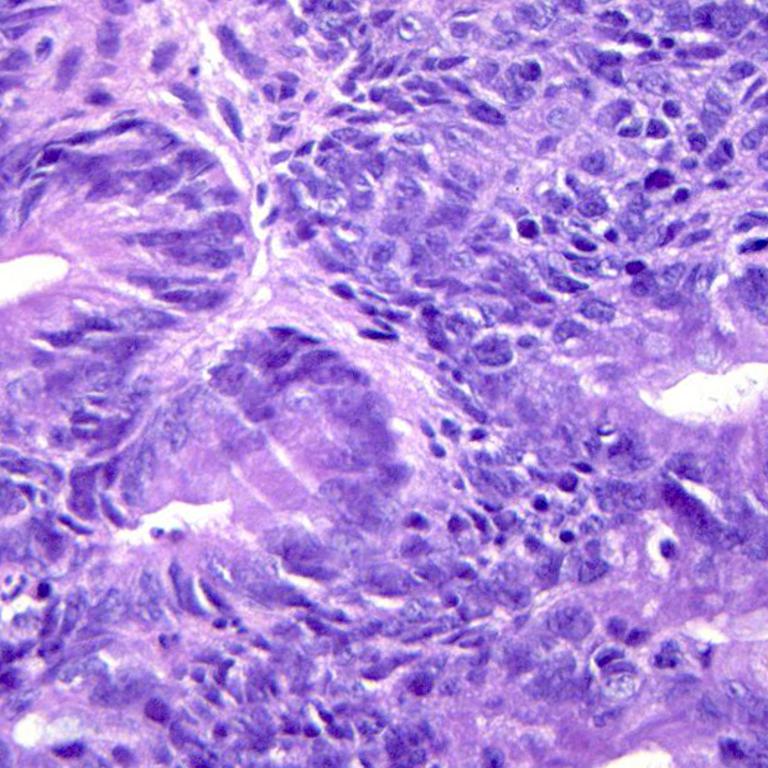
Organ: colon
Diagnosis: adenocarcinomas